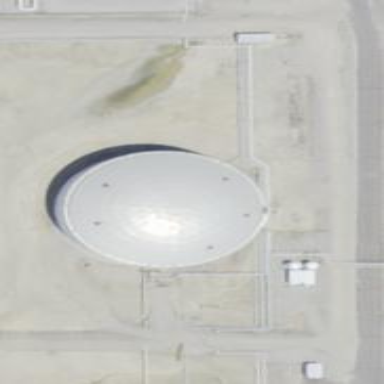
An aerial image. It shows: Building with storage tank.